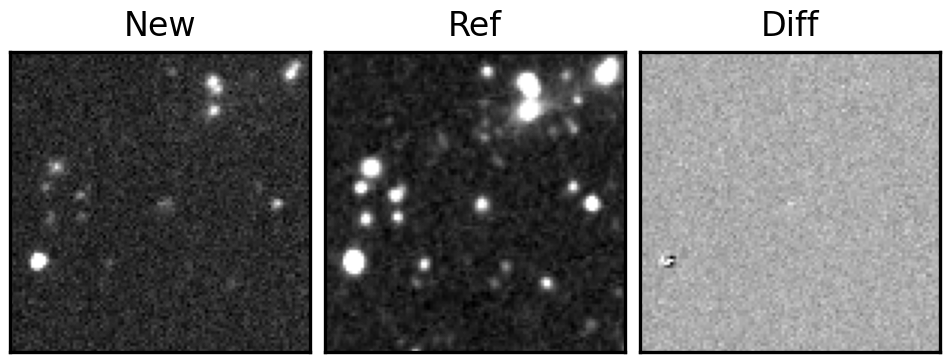
Label: real